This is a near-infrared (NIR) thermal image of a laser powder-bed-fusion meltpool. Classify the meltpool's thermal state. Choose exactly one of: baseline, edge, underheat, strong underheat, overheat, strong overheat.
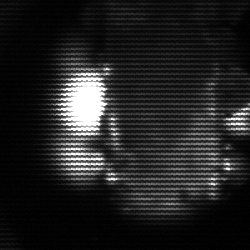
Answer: strong underheat